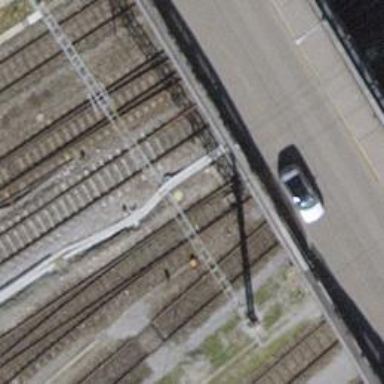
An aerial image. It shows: Railway switch.